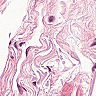
Metastatic tissue present: no